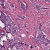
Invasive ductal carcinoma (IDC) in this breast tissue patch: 1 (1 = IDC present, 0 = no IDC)